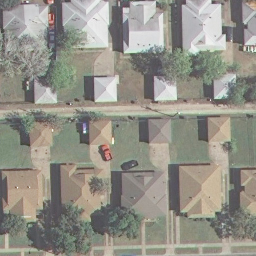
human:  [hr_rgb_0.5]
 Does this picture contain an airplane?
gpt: no

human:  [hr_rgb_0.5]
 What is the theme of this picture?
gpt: medium residential

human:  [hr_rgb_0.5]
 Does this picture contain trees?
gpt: yes

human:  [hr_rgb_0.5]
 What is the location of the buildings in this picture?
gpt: up and bottom

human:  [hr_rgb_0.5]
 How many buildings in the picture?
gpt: eight